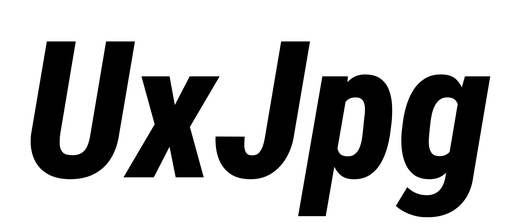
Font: Roboto-Italic_Condensed_ExtraBold_Italic